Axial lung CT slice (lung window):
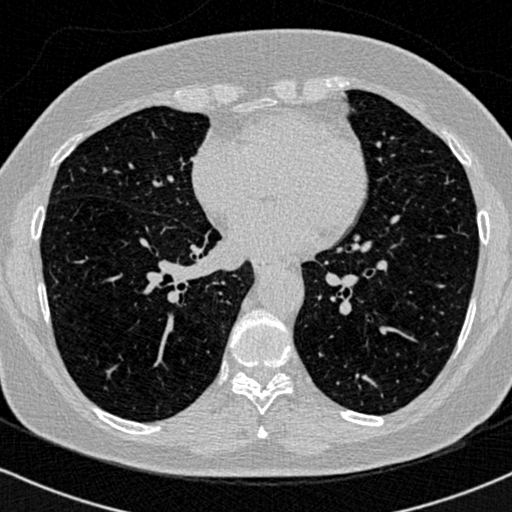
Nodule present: no